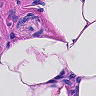
Metastatic tissue present: yes